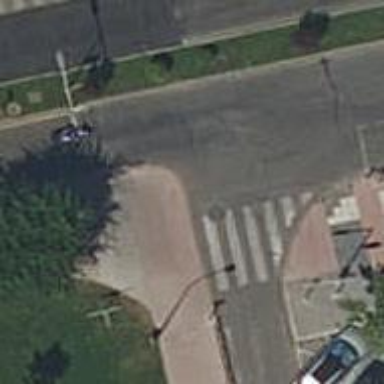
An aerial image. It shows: Uncontrolled crossing on the road.